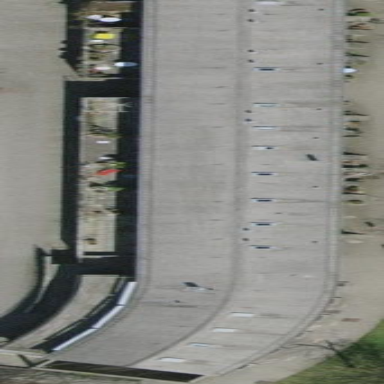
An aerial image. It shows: Building with tiled roof.